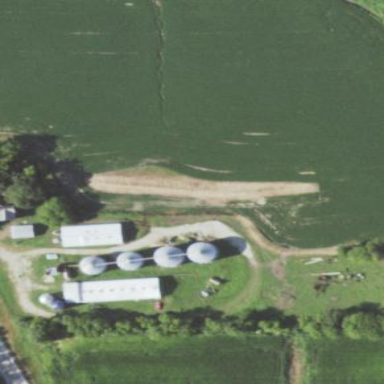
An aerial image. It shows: Farmyard area.